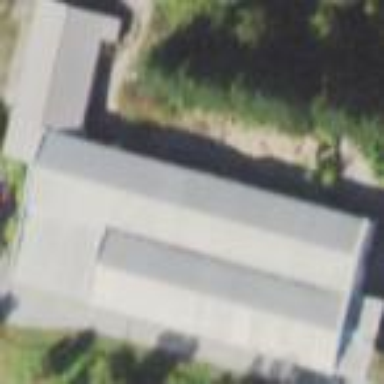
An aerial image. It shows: Building.